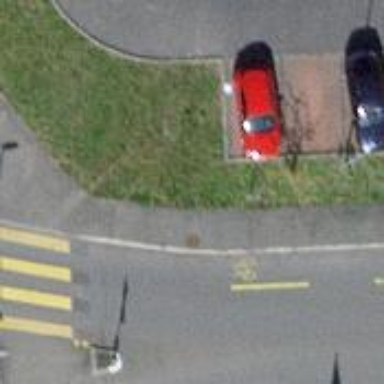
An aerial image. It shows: Asphalt sidewalk along the footway.